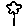
Label: flower